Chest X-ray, PA view. Patient: 43 years old, sex F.
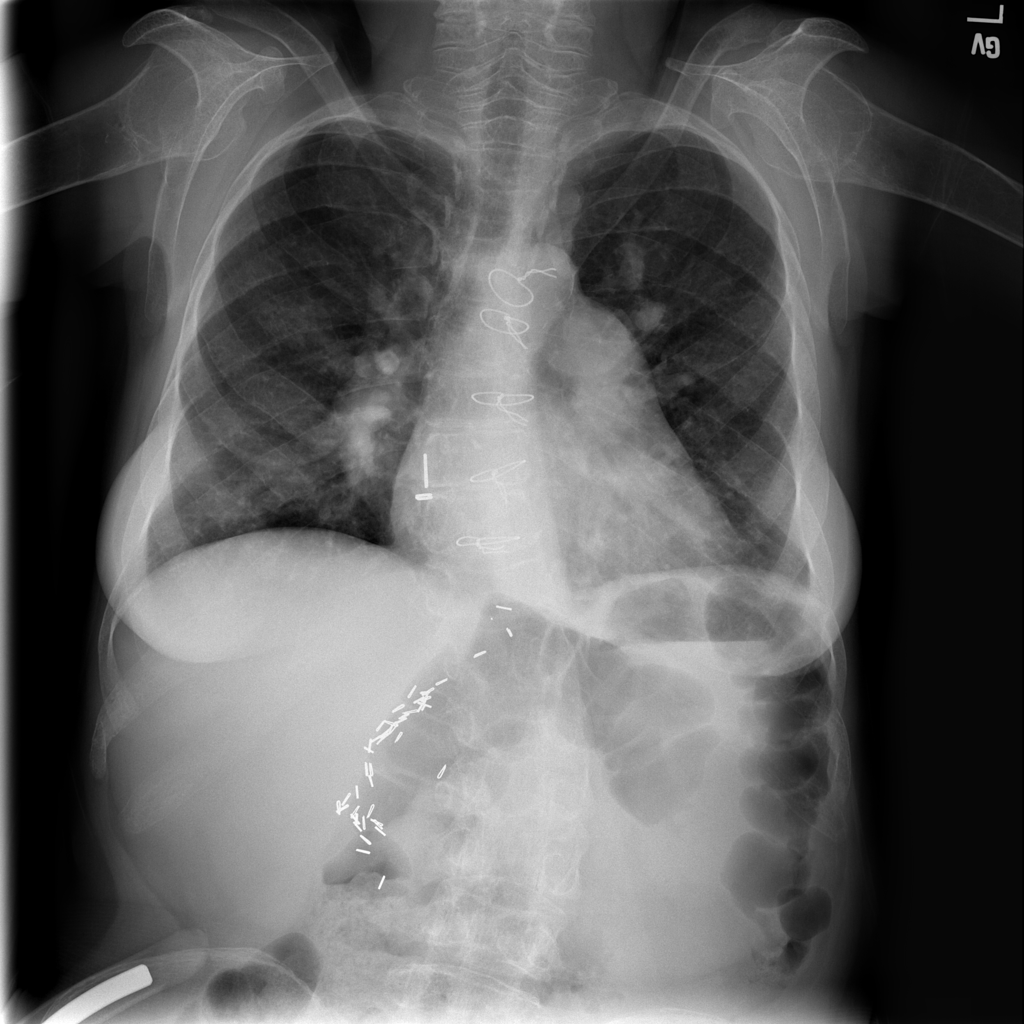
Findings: No Finding